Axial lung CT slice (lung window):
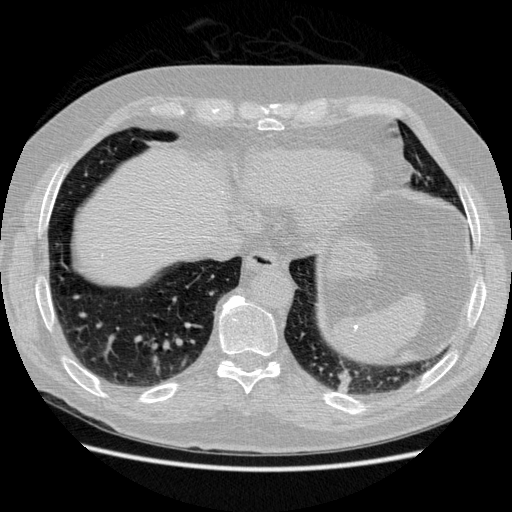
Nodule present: no